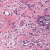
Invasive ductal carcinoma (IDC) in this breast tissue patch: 1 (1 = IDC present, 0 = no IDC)